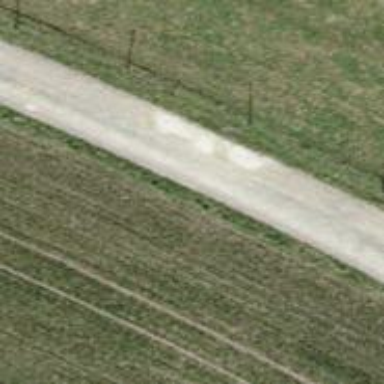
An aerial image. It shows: Gravel track with grade2 tracktype.